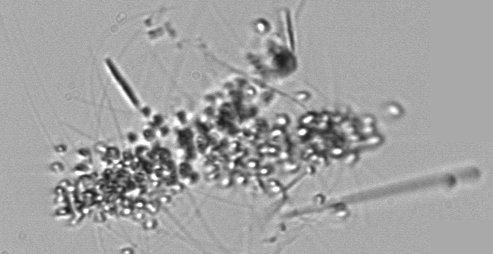
Label: Chaetoceros_didymus_TAG_external_flagellate